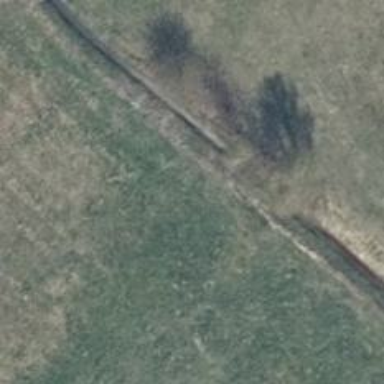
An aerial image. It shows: Culvert tunnel.